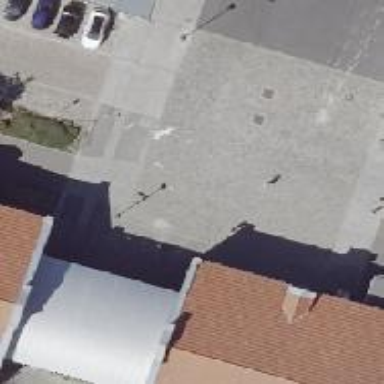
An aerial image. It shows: Smooth asphalt road in residential area.